Question: I say, as in the picture:

if not exists, how to create it dynamically?
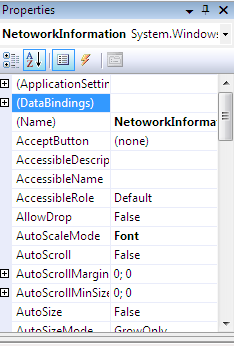
Answer: This is called the <URL> control in WinForms.
There are also various WPF implementations:
- <URL>
And at least one Silverlight implementation:
- <URL>
And finally, at least one for ASP.Net:
- <URL>